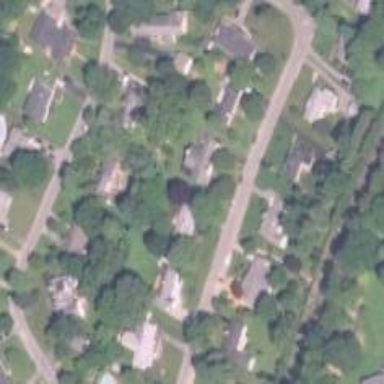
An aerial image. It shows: Neighborhood.